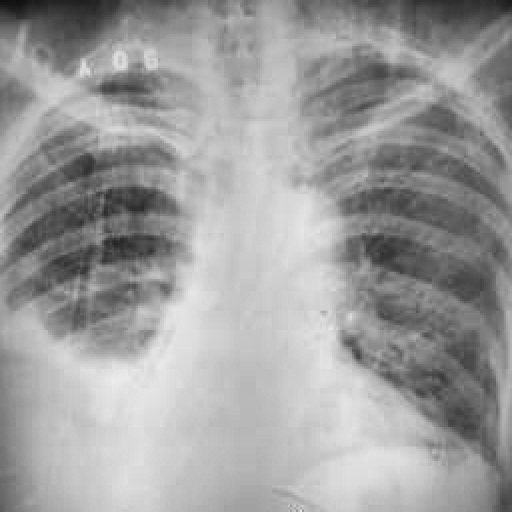
Finding: TUBERCULOSIS